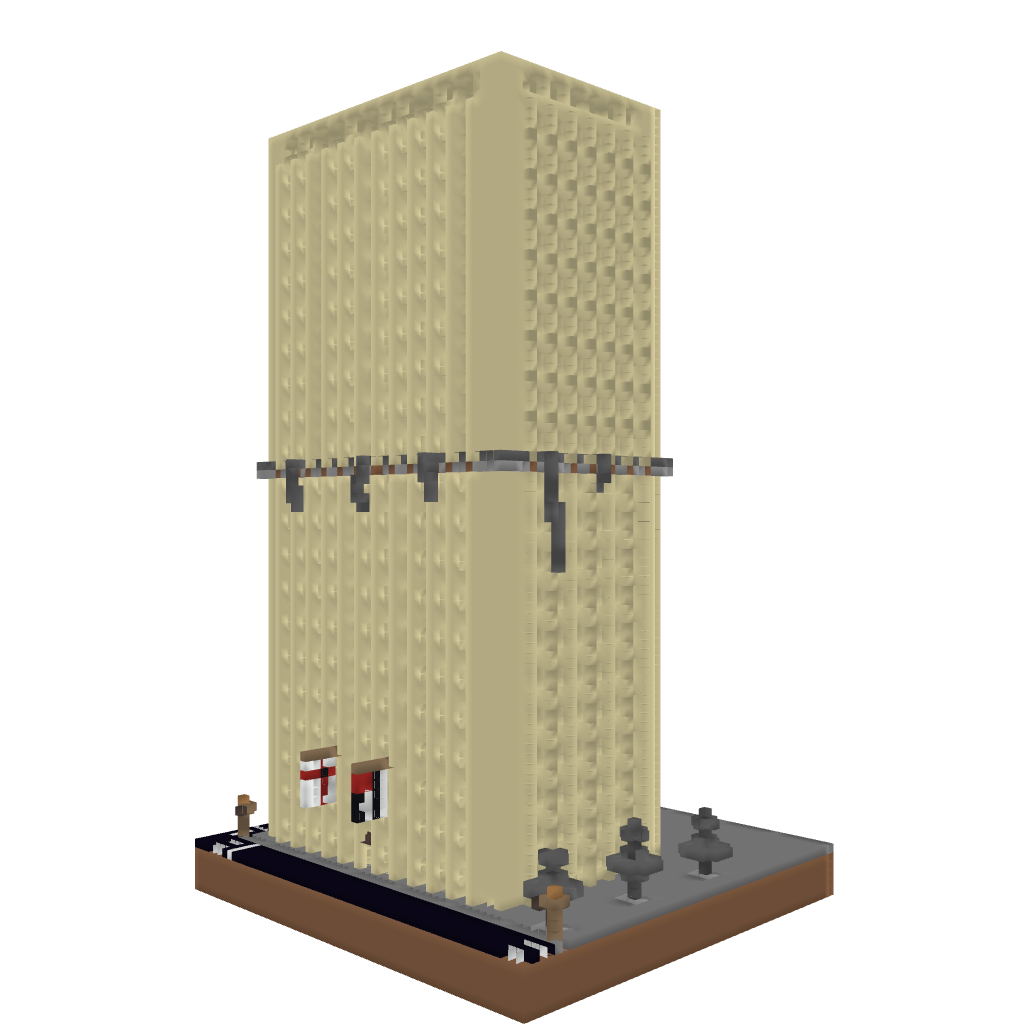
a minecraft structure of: Government Building